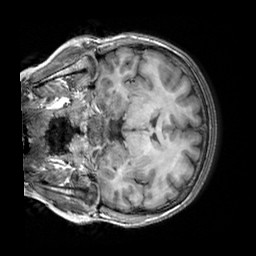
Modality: T1w
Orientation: coronal
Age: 20
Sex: female
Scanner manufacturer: siemens
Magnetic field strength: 3 T
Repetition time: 2.3 s
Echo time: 0.00303 s